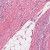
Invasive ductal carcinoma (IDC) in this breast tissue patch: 0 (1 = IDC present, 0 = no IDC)